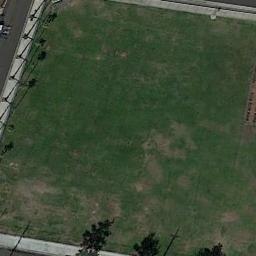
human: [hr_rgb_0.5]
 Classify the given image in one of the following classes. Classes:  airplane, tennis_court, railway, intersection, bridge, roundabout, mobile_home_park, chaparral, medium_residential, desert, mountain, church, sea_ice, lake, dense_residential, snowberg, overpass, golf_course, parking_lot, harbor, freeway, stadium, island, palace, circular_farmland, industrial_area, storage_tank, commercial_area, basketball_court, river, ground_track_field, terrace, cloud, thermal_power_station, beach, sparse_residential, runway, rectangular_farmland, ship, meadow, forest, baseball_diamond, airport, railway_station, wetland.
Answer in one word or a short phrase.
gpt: meadow